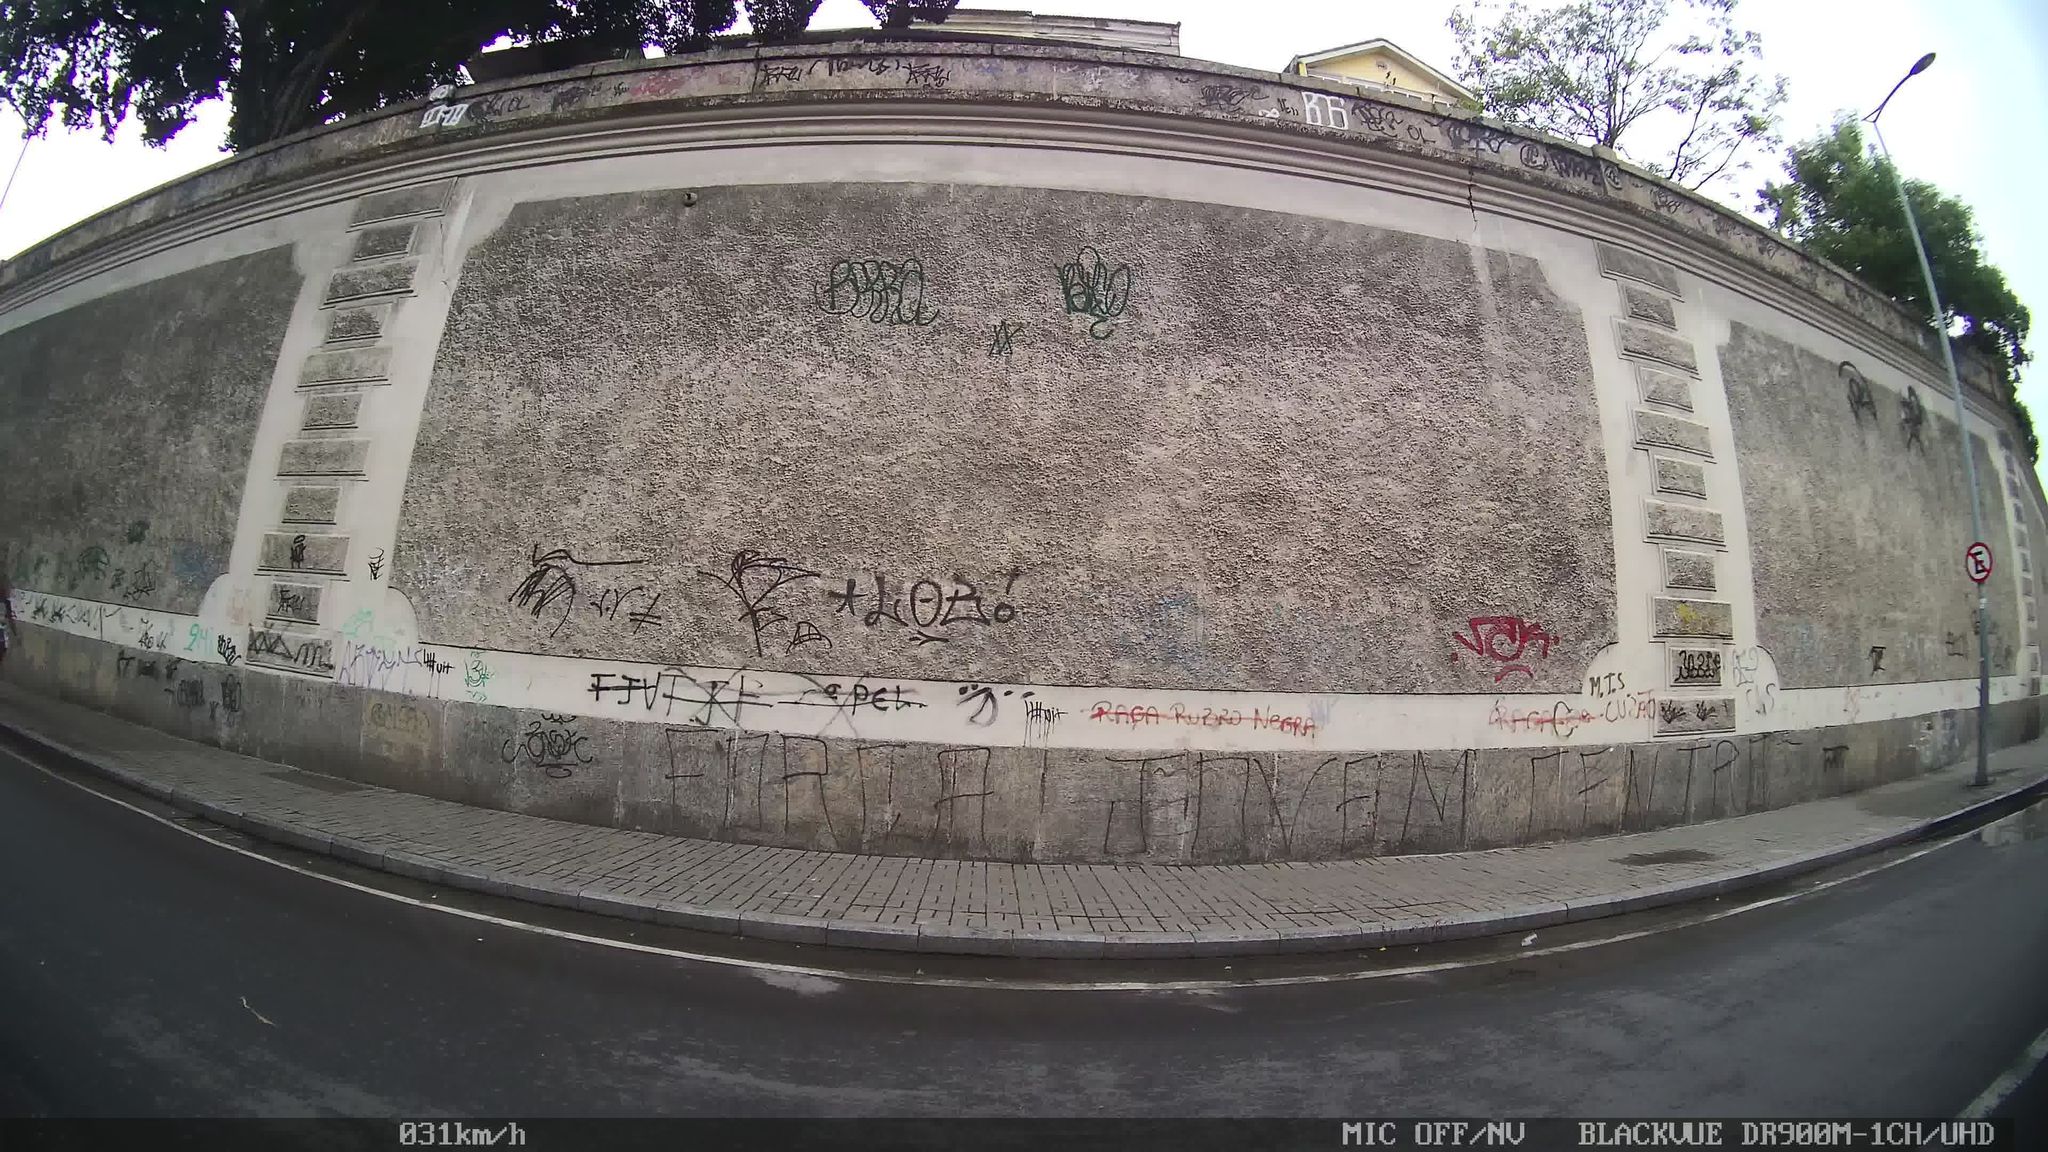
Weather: clear
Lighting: day
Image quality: good
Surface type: driving surface
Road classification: steps, pedestrian
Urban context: urban centre
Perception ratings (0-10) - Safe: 0.9, Lively: 6.11, Beautiful: 1.81, Boring: 8.08, Depressing: 7.65, Wealthy: 4.09